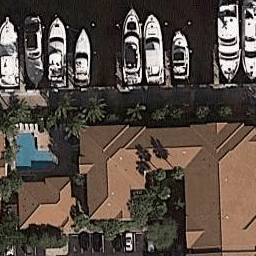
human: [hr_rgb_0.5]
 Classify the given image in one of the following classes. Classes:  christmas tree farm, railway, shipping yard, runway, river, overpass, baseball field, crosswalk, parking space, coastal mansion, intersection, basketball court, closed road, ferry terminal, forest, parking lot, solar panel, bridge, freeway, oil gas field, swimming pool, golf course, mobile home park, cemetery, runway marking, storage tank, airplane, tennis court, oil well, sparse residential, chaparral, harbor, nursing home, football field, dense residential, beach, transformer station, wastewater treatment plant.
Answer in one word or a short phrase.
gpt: coastal mansion